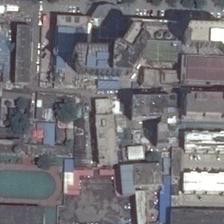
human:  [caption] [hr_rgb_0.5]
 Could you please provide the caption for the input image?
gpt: a small playground locate in southwest of the residential area .

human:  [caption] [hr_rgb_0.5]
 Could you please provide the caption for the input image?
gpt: several fields are devided in differnet directions .

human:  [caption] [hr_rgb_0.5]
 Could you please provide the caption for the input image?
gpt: a playground is semisurrounded by many buildings and a few trees .

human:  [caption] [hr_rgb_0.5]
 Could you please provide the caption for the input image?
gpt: many buildings and several trees are around a playground .

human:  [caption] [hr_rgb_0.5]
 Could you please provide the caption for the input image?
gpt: a large playground is surrounded by many trees and houses .